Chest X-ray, PA view. Patient: 16 years old, sex M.
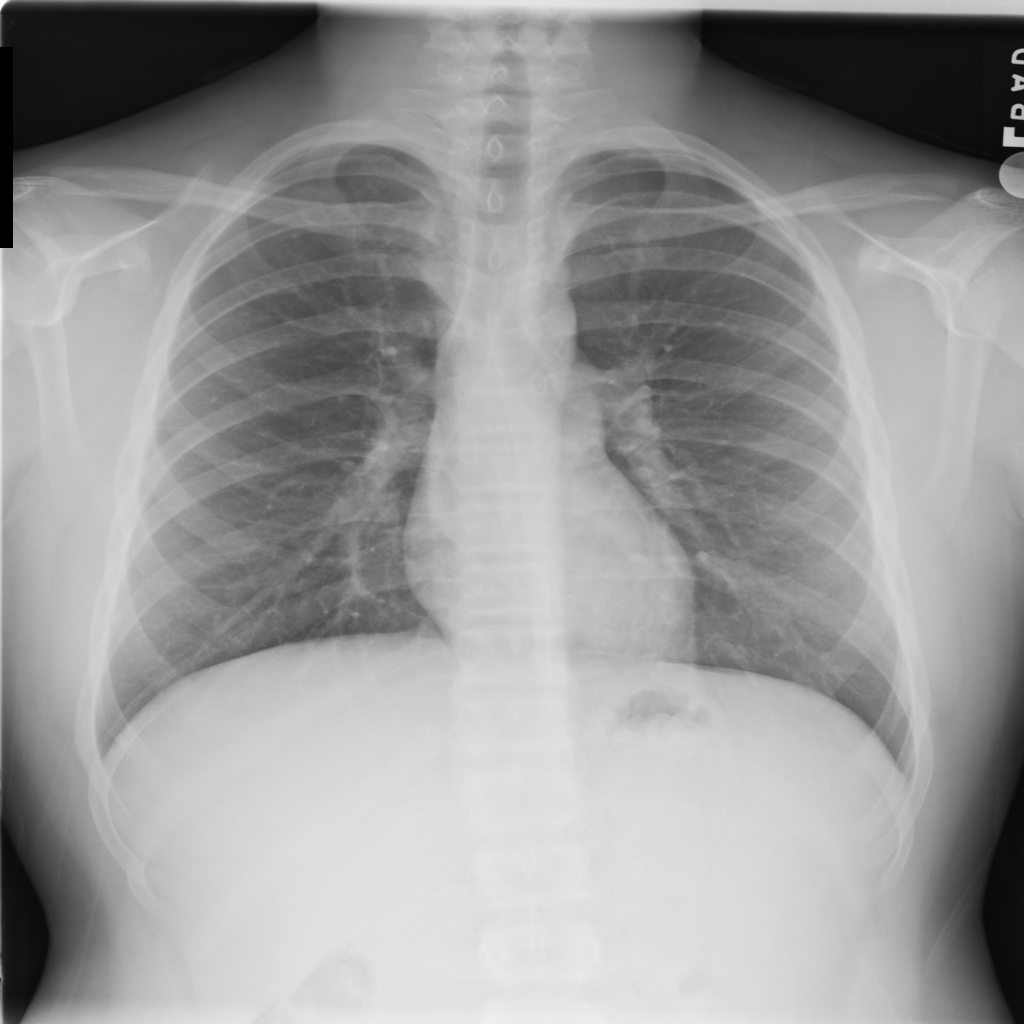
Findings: No Finding